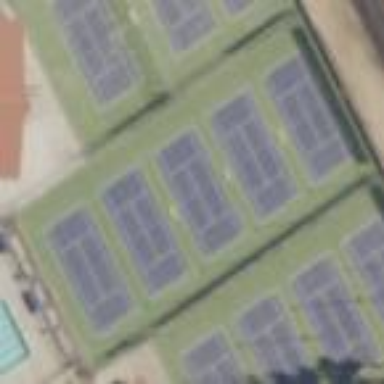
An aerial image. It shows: Tennis court on pitch designated for leisure land.